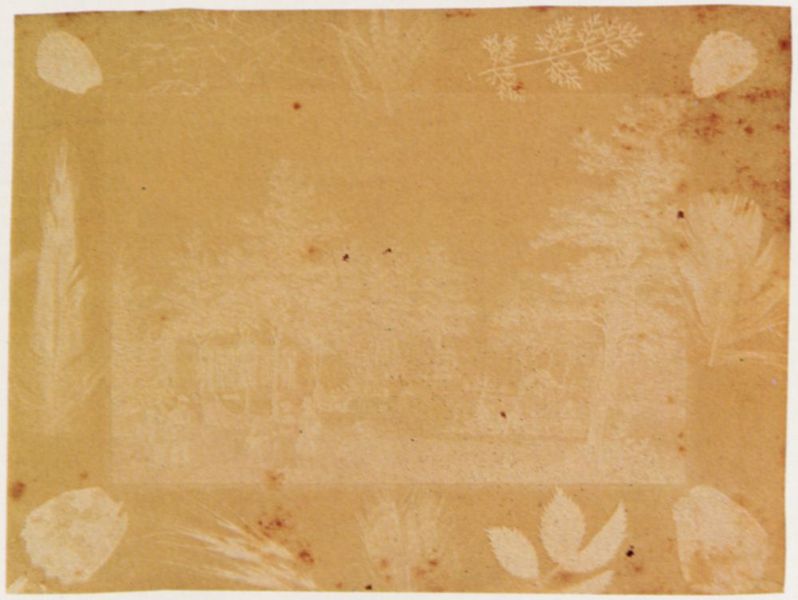
Titel: Die Bastei in der Sächsischen Schweiz
Künstler: Johann Carl Enslen
Standort: Linz
Institution: Stadtmuseum Linz-Nordico, Sammlung Pachinger
Schlagwörter: baum, blätter, dunkel, feder, himmel, laub, schatten, weiß, bäume, gelb, landschaft, menschen, ocker, sand, äste, ausschnitt, blume, blumen, braun, grau, hell, licht, orange, stroh, blüten, gras, haus, rot, wiese, beige, ornament, alt, federn, rahmen, ferne, gräser, häuser, morgen, natur, stamm, zweige, hütte, sonne, stoff, blatt, pflanze, pflanzen, wald, zart, garten, gleb, papier, umrisse, korn, spuren, abstrakt, modern, siebdruck, monochrom, vergilbt, weis, sepia, matt, tapete, dekor, floral, farn, platte, fein, gewächs, unscharf, foto, fotografie, punkte, blütenblätter, buch, technik, druck, stempel, kopie, blat, fleck, flecken, pergament, negativ, bleich, rötlich, fleckig, muschel, gepresst, filigran, kräuter, abdruck, presse, photografie, nadar, fahn, dia, verblasst, verwaschen, ausgeblichen, vogelfeder, positiv, daguerre, belichtet, verfärbung, kontrastarm, abdrücke, pressen, lichtdruck, negativbild, überbeleuchtet, blattformen, gegilbt, gilben, kalkomanie, lichbild, lichtduck, negatif, nnnnnnnnnnnnnnnnn, solarisation, stockfleckig, vergangen, ahnung